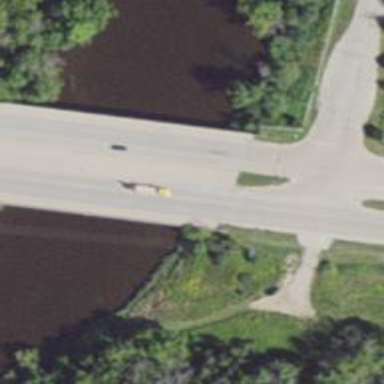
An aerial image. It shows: Footway road on cantilever bridge.